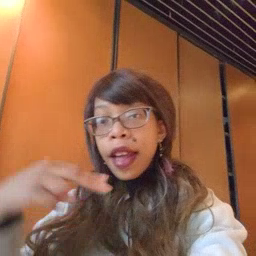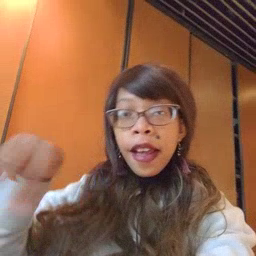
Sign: dance